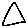
Label: triangle